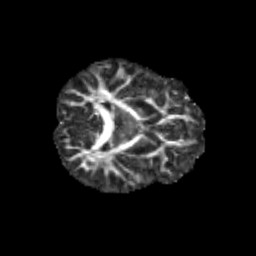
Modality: FA
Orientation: axial
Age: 9
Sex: female
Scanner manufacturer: siemens
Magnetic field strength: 3 T
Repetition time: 3.8 s
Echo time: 0.07 s